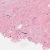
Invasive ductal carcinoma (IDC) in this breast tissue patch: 0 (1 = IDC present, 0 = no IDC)